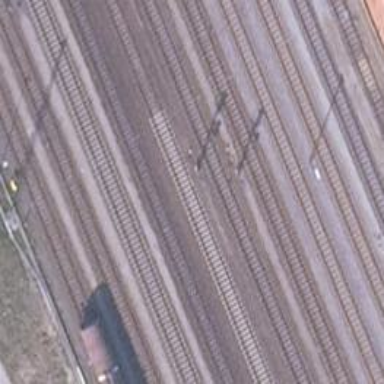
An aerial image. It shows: Railway signal.